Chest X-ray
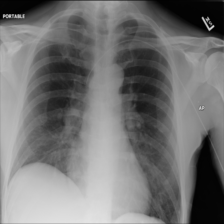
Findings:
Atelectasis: negative
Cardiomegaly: negative
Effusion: positive
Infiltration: negative
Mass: negative
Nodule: positive
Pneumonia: negative
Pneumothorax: negative
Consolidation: negative
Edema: negative
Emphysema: negative
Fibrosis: negative
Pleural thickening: negative
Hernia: negative